Field crop: tomato
Growth stage: 1
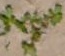
Species: portulaca